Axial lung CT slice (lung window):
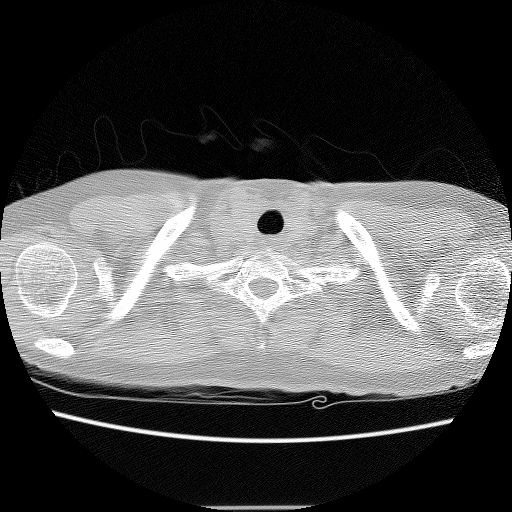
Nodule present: no